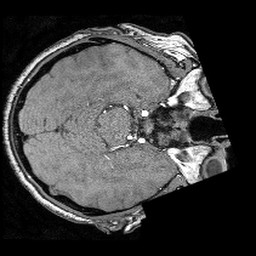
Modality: angio
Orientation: axial
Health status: ill
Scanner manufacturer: philips
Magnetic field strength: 3 T
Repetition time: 0.01828 s
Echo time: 0.003365 s